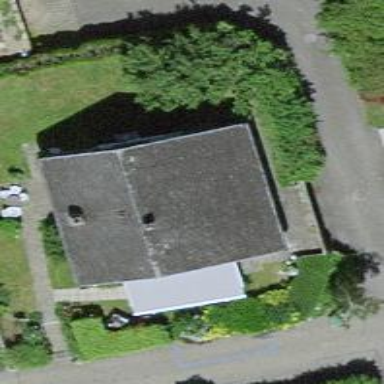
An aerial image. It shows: Hipped roof house.